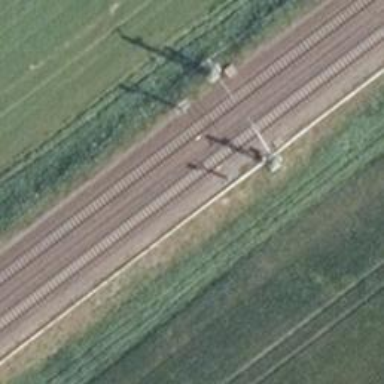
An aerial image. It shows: Signal light at railway crossing.